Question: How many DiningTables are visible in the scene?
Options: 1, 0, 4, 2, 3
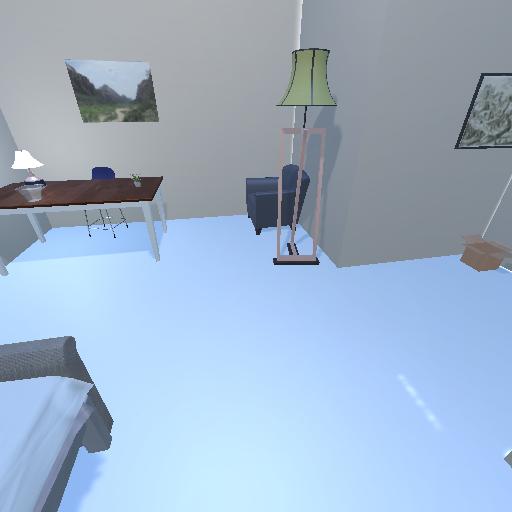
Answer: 1